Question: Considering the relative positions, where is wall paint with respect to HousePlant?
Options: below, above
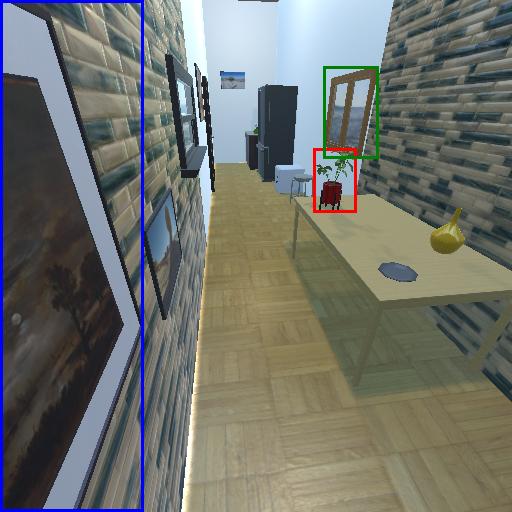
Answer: below